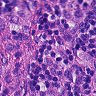
Metastatic tissue present: yes